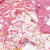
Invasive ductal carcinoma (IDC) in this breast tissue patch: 0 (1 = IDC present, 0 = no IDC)